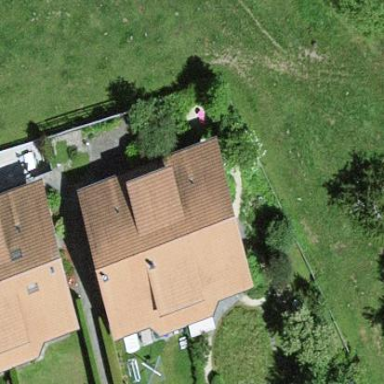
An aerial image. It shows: Residential building.